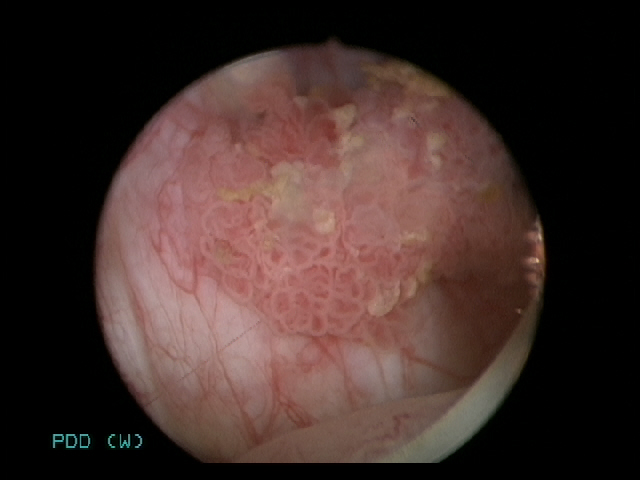
Modality: WLC
Class: Malignant
Subclass: HighGradePapillary
Lesion: L1
Stage: Ta
Morphology: Papillary
Bladder cancer association: Yes